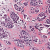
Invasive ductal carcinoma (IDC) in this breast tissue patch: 1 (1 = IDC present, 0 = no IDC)